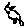
Label: cat